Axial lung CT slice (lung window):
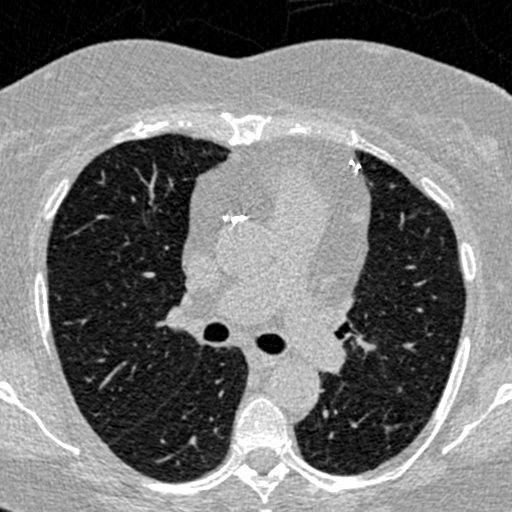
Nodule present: no